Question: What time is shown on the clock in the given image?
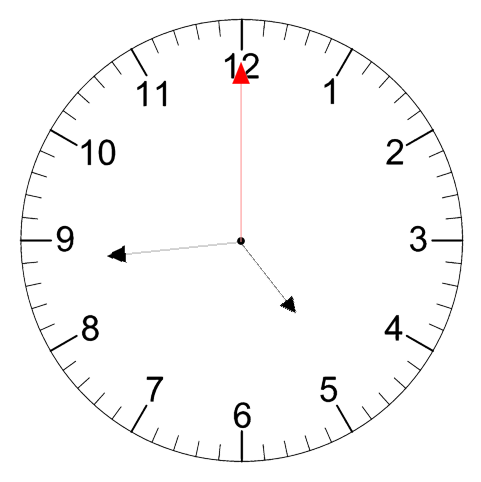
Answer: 04:44:00